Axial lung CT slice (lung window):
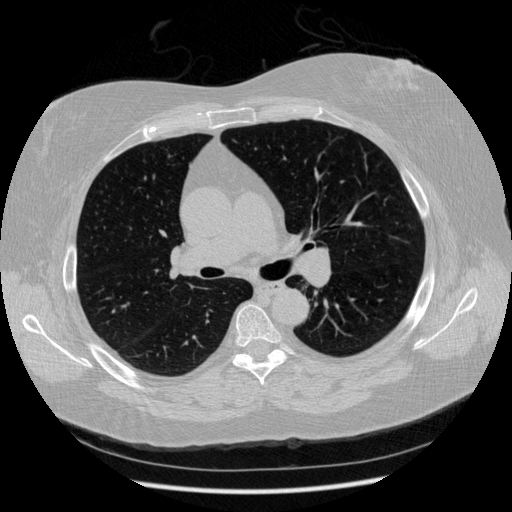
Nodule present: no